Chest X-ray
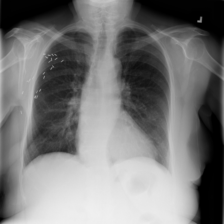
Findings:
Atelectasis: negative
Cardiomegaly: negative
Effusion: negative
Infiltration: negative
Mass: negative
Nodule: negative
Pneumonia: negative
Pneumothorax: negative
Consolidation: negative
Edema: negative
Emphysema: negative
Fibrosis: negative
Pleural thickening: negative
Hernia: negative